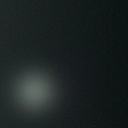
Screen state: off